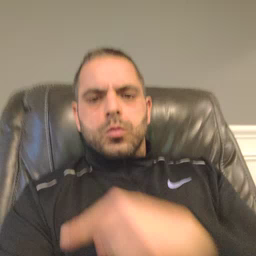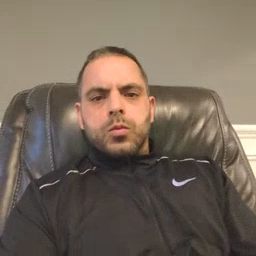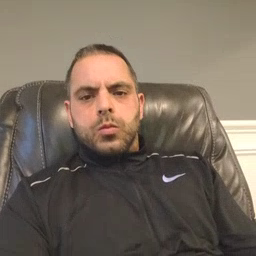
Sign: clown